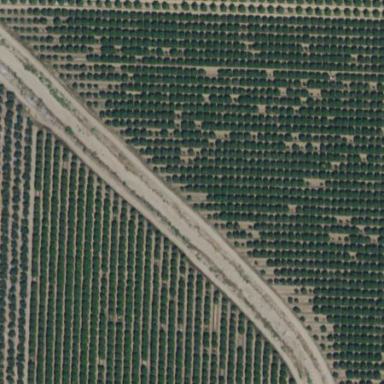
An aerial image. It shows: Orchard.